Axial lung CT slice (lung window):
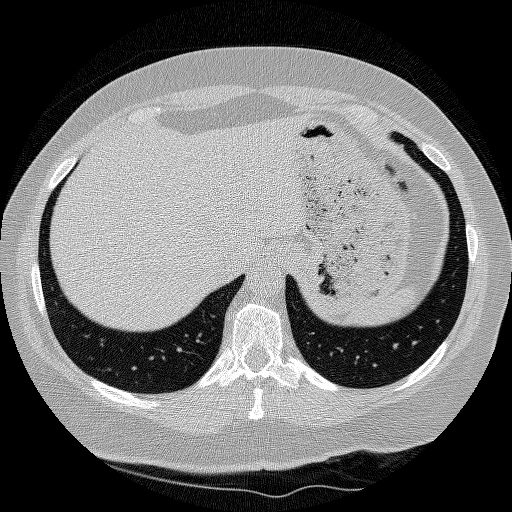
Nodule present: no